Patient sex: F
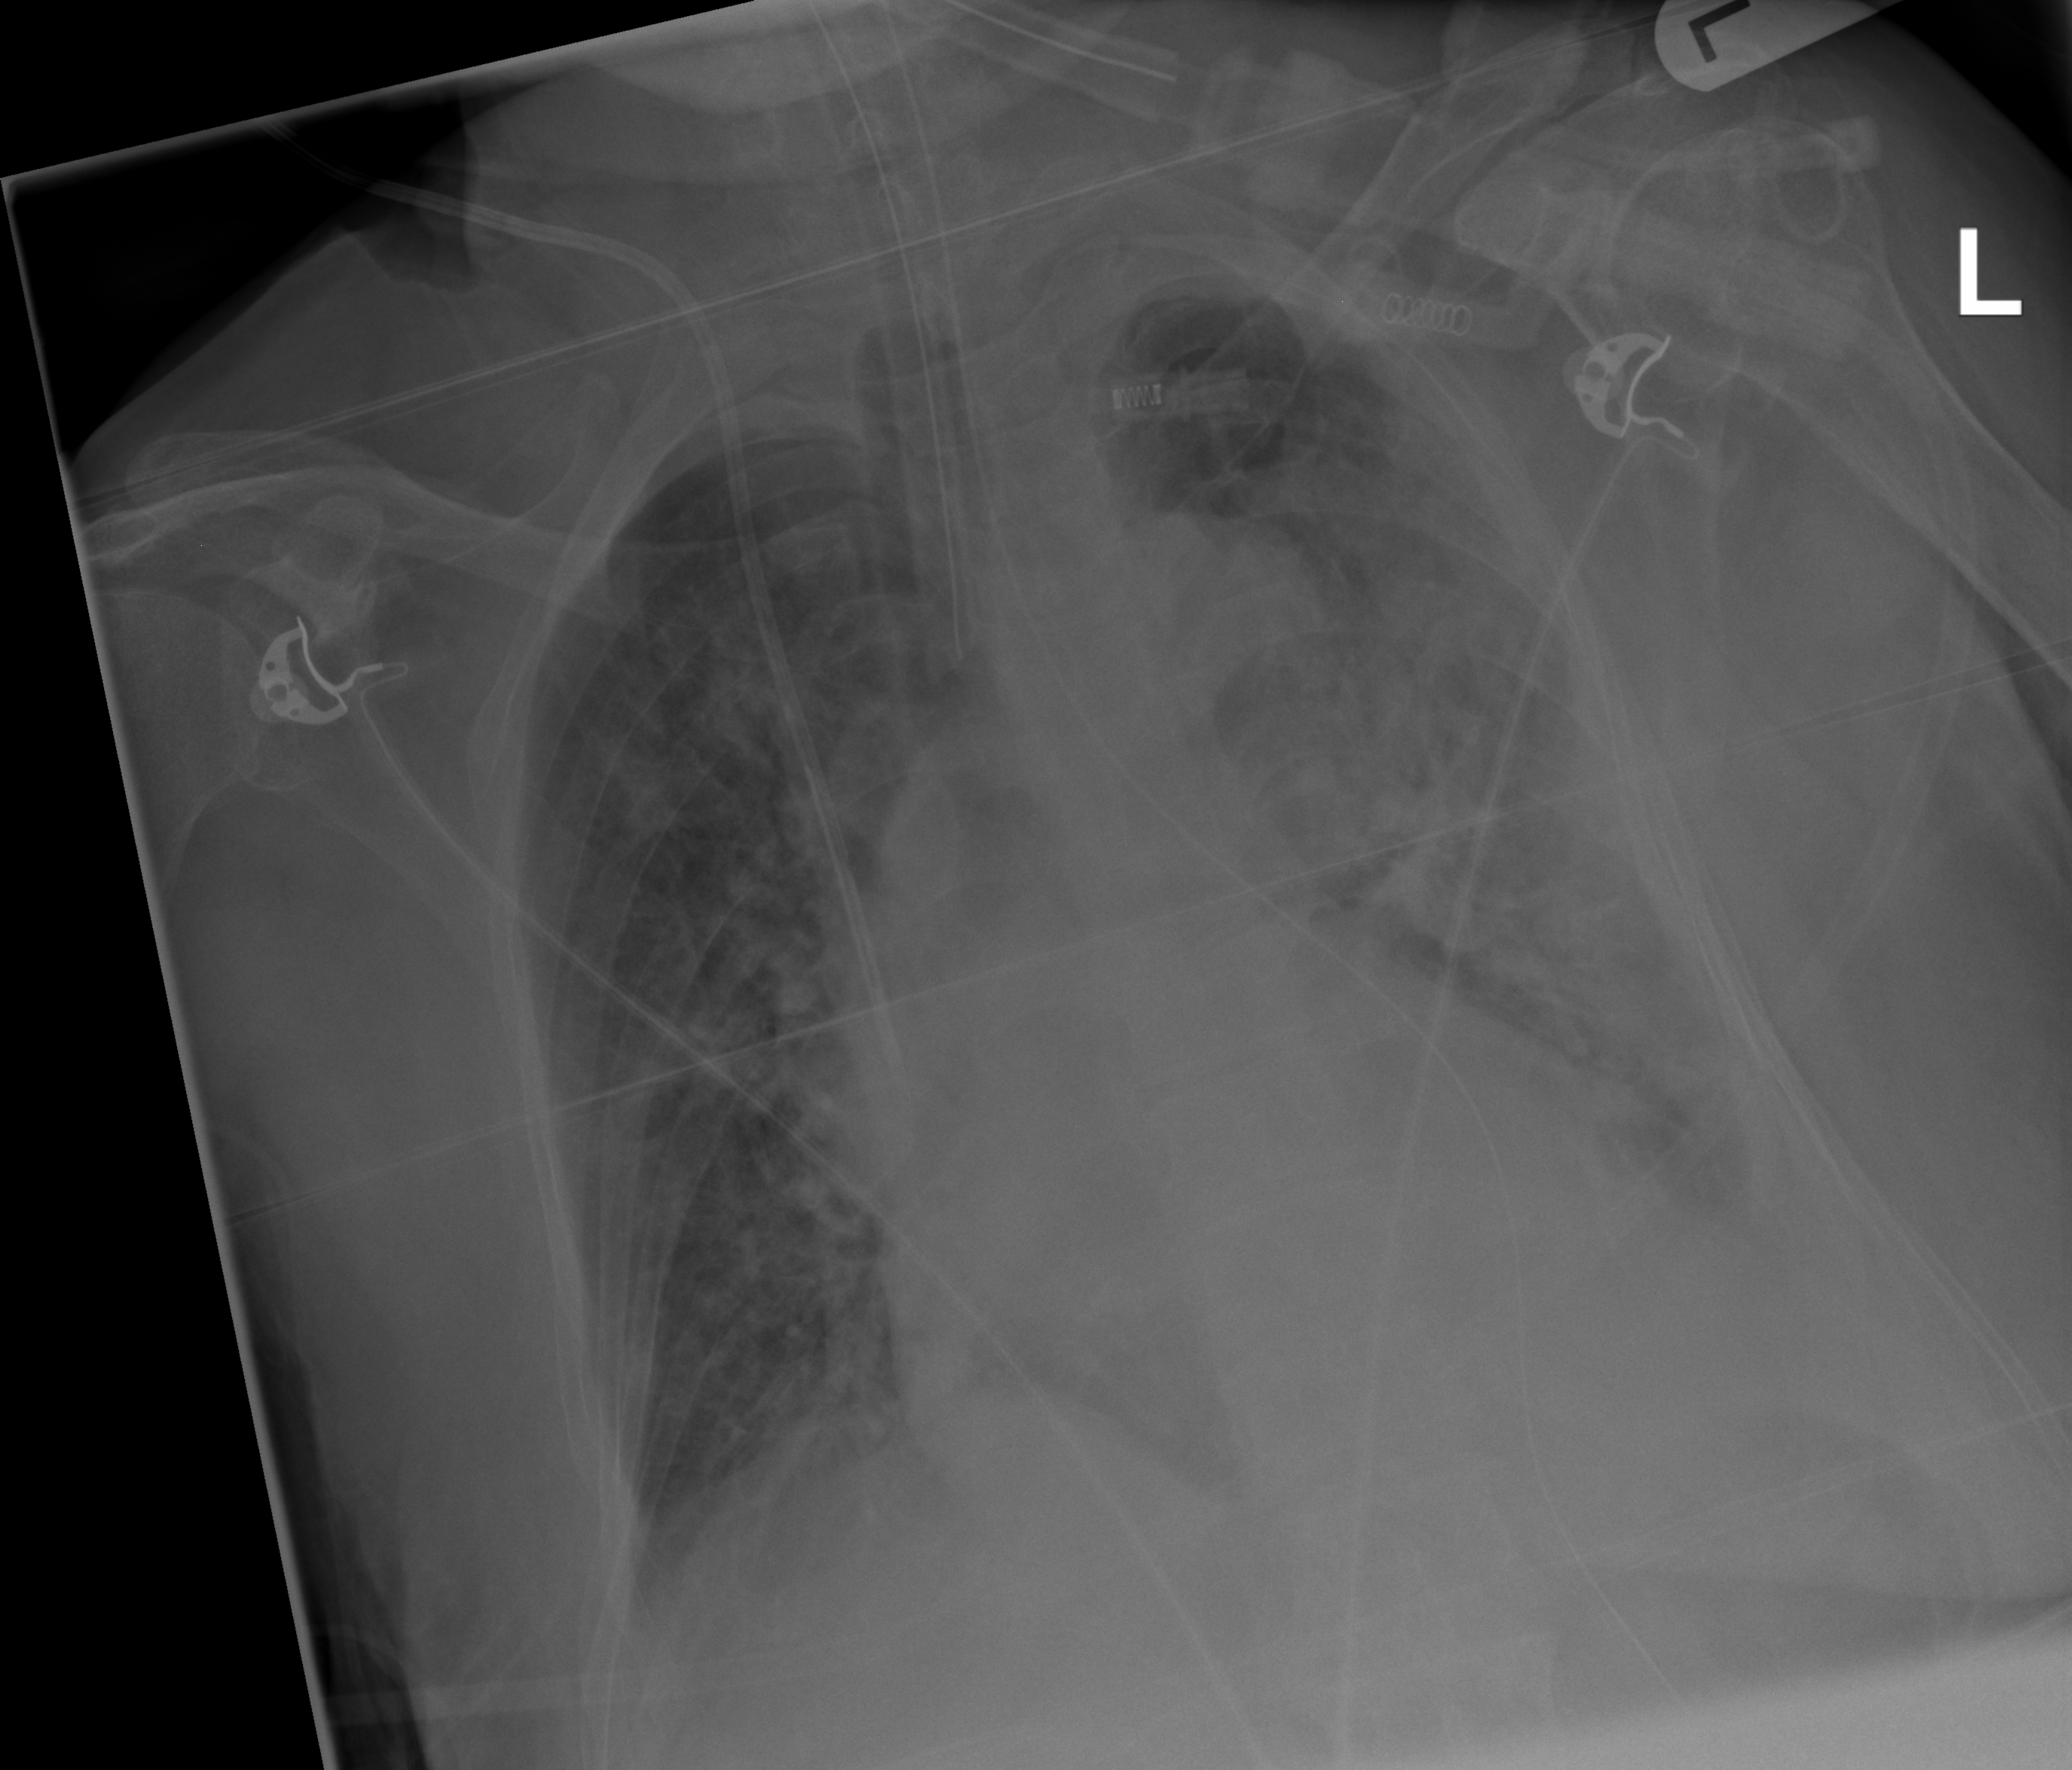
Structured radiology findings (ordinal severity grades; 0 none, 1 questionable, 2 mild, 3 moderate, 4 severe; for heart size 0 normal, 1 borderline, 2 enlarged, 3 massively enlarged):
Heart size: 0
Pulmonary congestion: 2
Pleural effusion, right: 2
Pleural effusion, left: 2
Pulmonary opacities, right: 4
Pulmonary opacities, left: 3
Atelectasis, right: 2
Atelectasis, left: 3